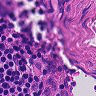
Metastatic tissue present: no